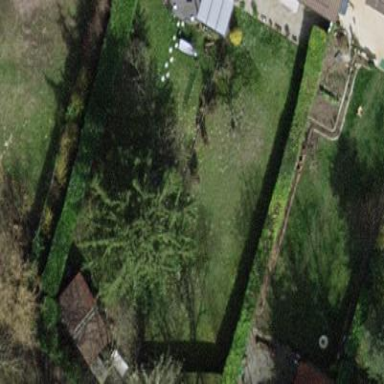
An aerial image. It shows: Garden enclosed by fence.